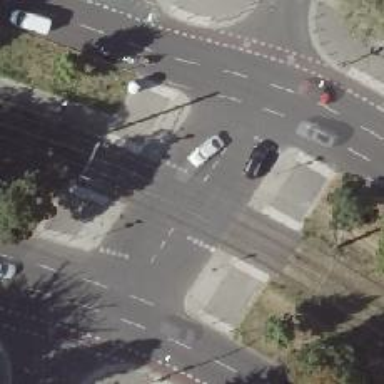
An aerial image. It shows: Tram level crossing on railway.